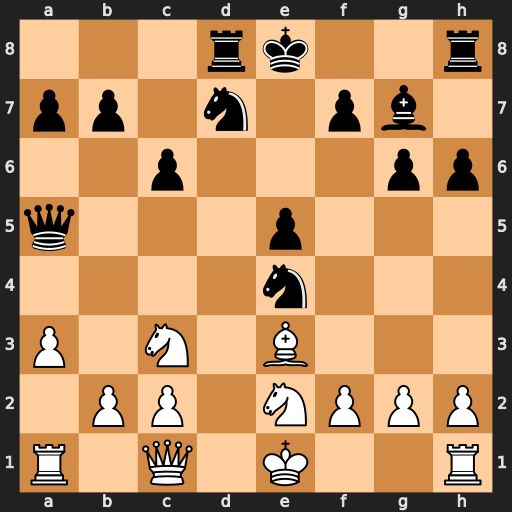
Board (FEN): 3rk2r/pp1n1pb1/2p3pp/q3p3/4n3/P1N1B3/1PP1NPPP/R1Q1K2R
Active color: w
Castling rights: KQk
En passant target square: -
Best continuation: b4 Qc7 Nxe4